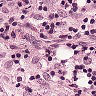
Metastatic tissue present: no